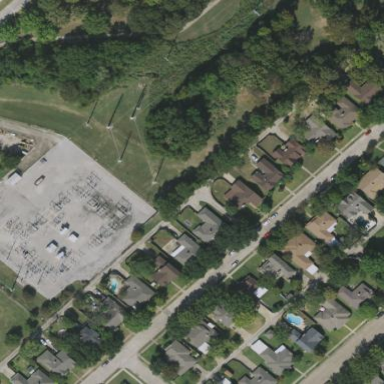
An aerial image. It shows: Outdoor distribution power substation.